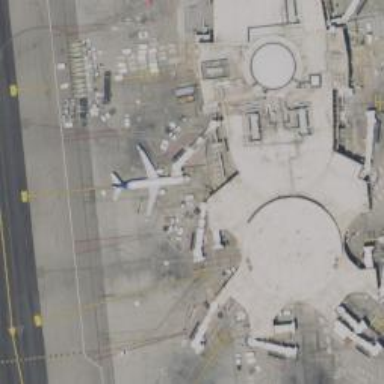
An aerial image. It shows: Airport gate.